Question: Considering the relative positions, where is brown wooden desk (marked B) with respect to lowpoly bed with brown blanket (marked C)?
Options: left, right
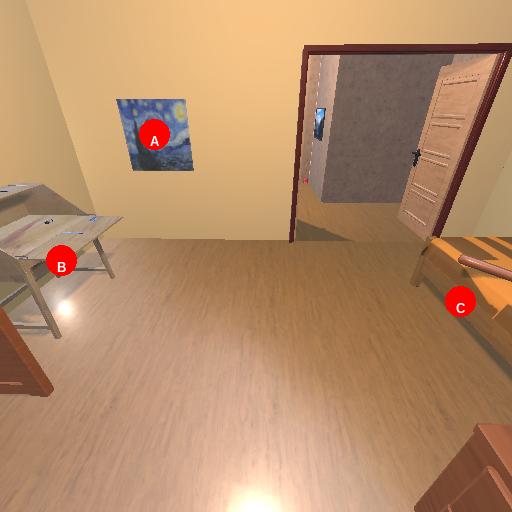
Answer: left